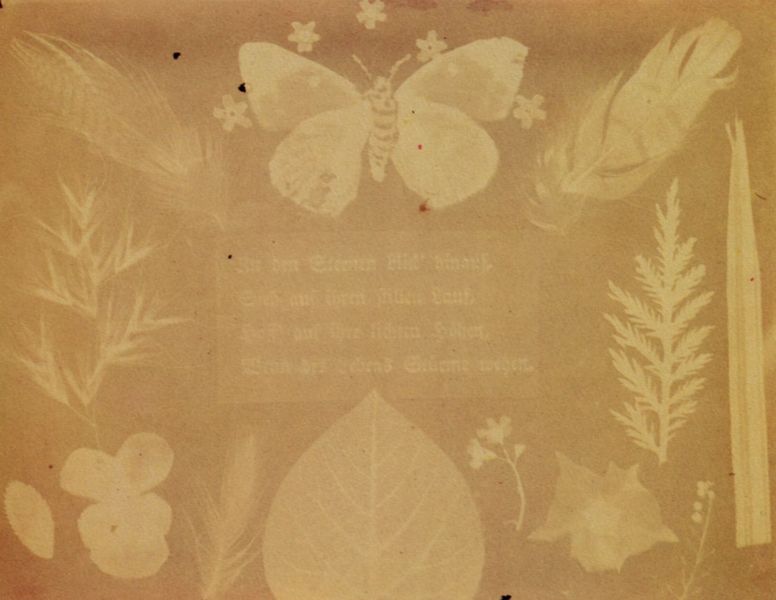
Titel: Ein Gedicht, umrandet von Schmetterlingen und Blättern
Künstler: Johann Carl Enslen
Standort: Tübingen.
Institution: Universitätsbibliothek Tübingen
Schlagwörter: blätter, dunkel, feder, flügel, schatten, vogel, weiß, komposition, ocker, blume, blumen, braun, glas, grau, hell, licht, mitte, schwarz, blüte, blüten, gras, tier, tiere, beige, alt, blass, federn, rahmen, bild, gräser, natur, zweige, sonne, kind, blatt, pflanze, pflanzen, rechts, kinder, schrift, papier, mieder, hafer, ähre, vergilbt, farblos, sepia, querformat, tapete, inschrift, gestreift, streifen, farn, stil, foto, fotografie, oben, photographie, unten, belichtung, fühler, rechteck, links, zweig, stengel, druck, illustration, text, worte, nadelbaum, insekten, schmetterling, stängel, photo, flecken, negativ, schattiert, leib, einfarbig, film, gedicht, struktur, ahorn, zentrum, grashalm, insekt, ähren, maiglöckchen, filigran, kräuter, fotographie, abdruck, kleckse, fraktur, nachtfalter, botanik, falter, presse, klee, altdeutsch, fotof, umrahmt, erklärung, historisch, archiv, tect, wörter, experiment, bläter, herbarium, rispe, schad, verblasst, röntgen, schautafel, überbelichtet, kamera, daguerreographie, bayard, blattadern, pressen, fotogramm, photogramm, lichtdruck, unterbelichtet, pflanzenteile, blattformen, vierzeiler, abendgedicht, albumseite, blattrippen, blüter, hühnerfeder, lindenblatt, niepce, schadografie, thuja, tuje, tunie, veschwommen, zartheit, symmetrish, fotogenese